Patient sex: F
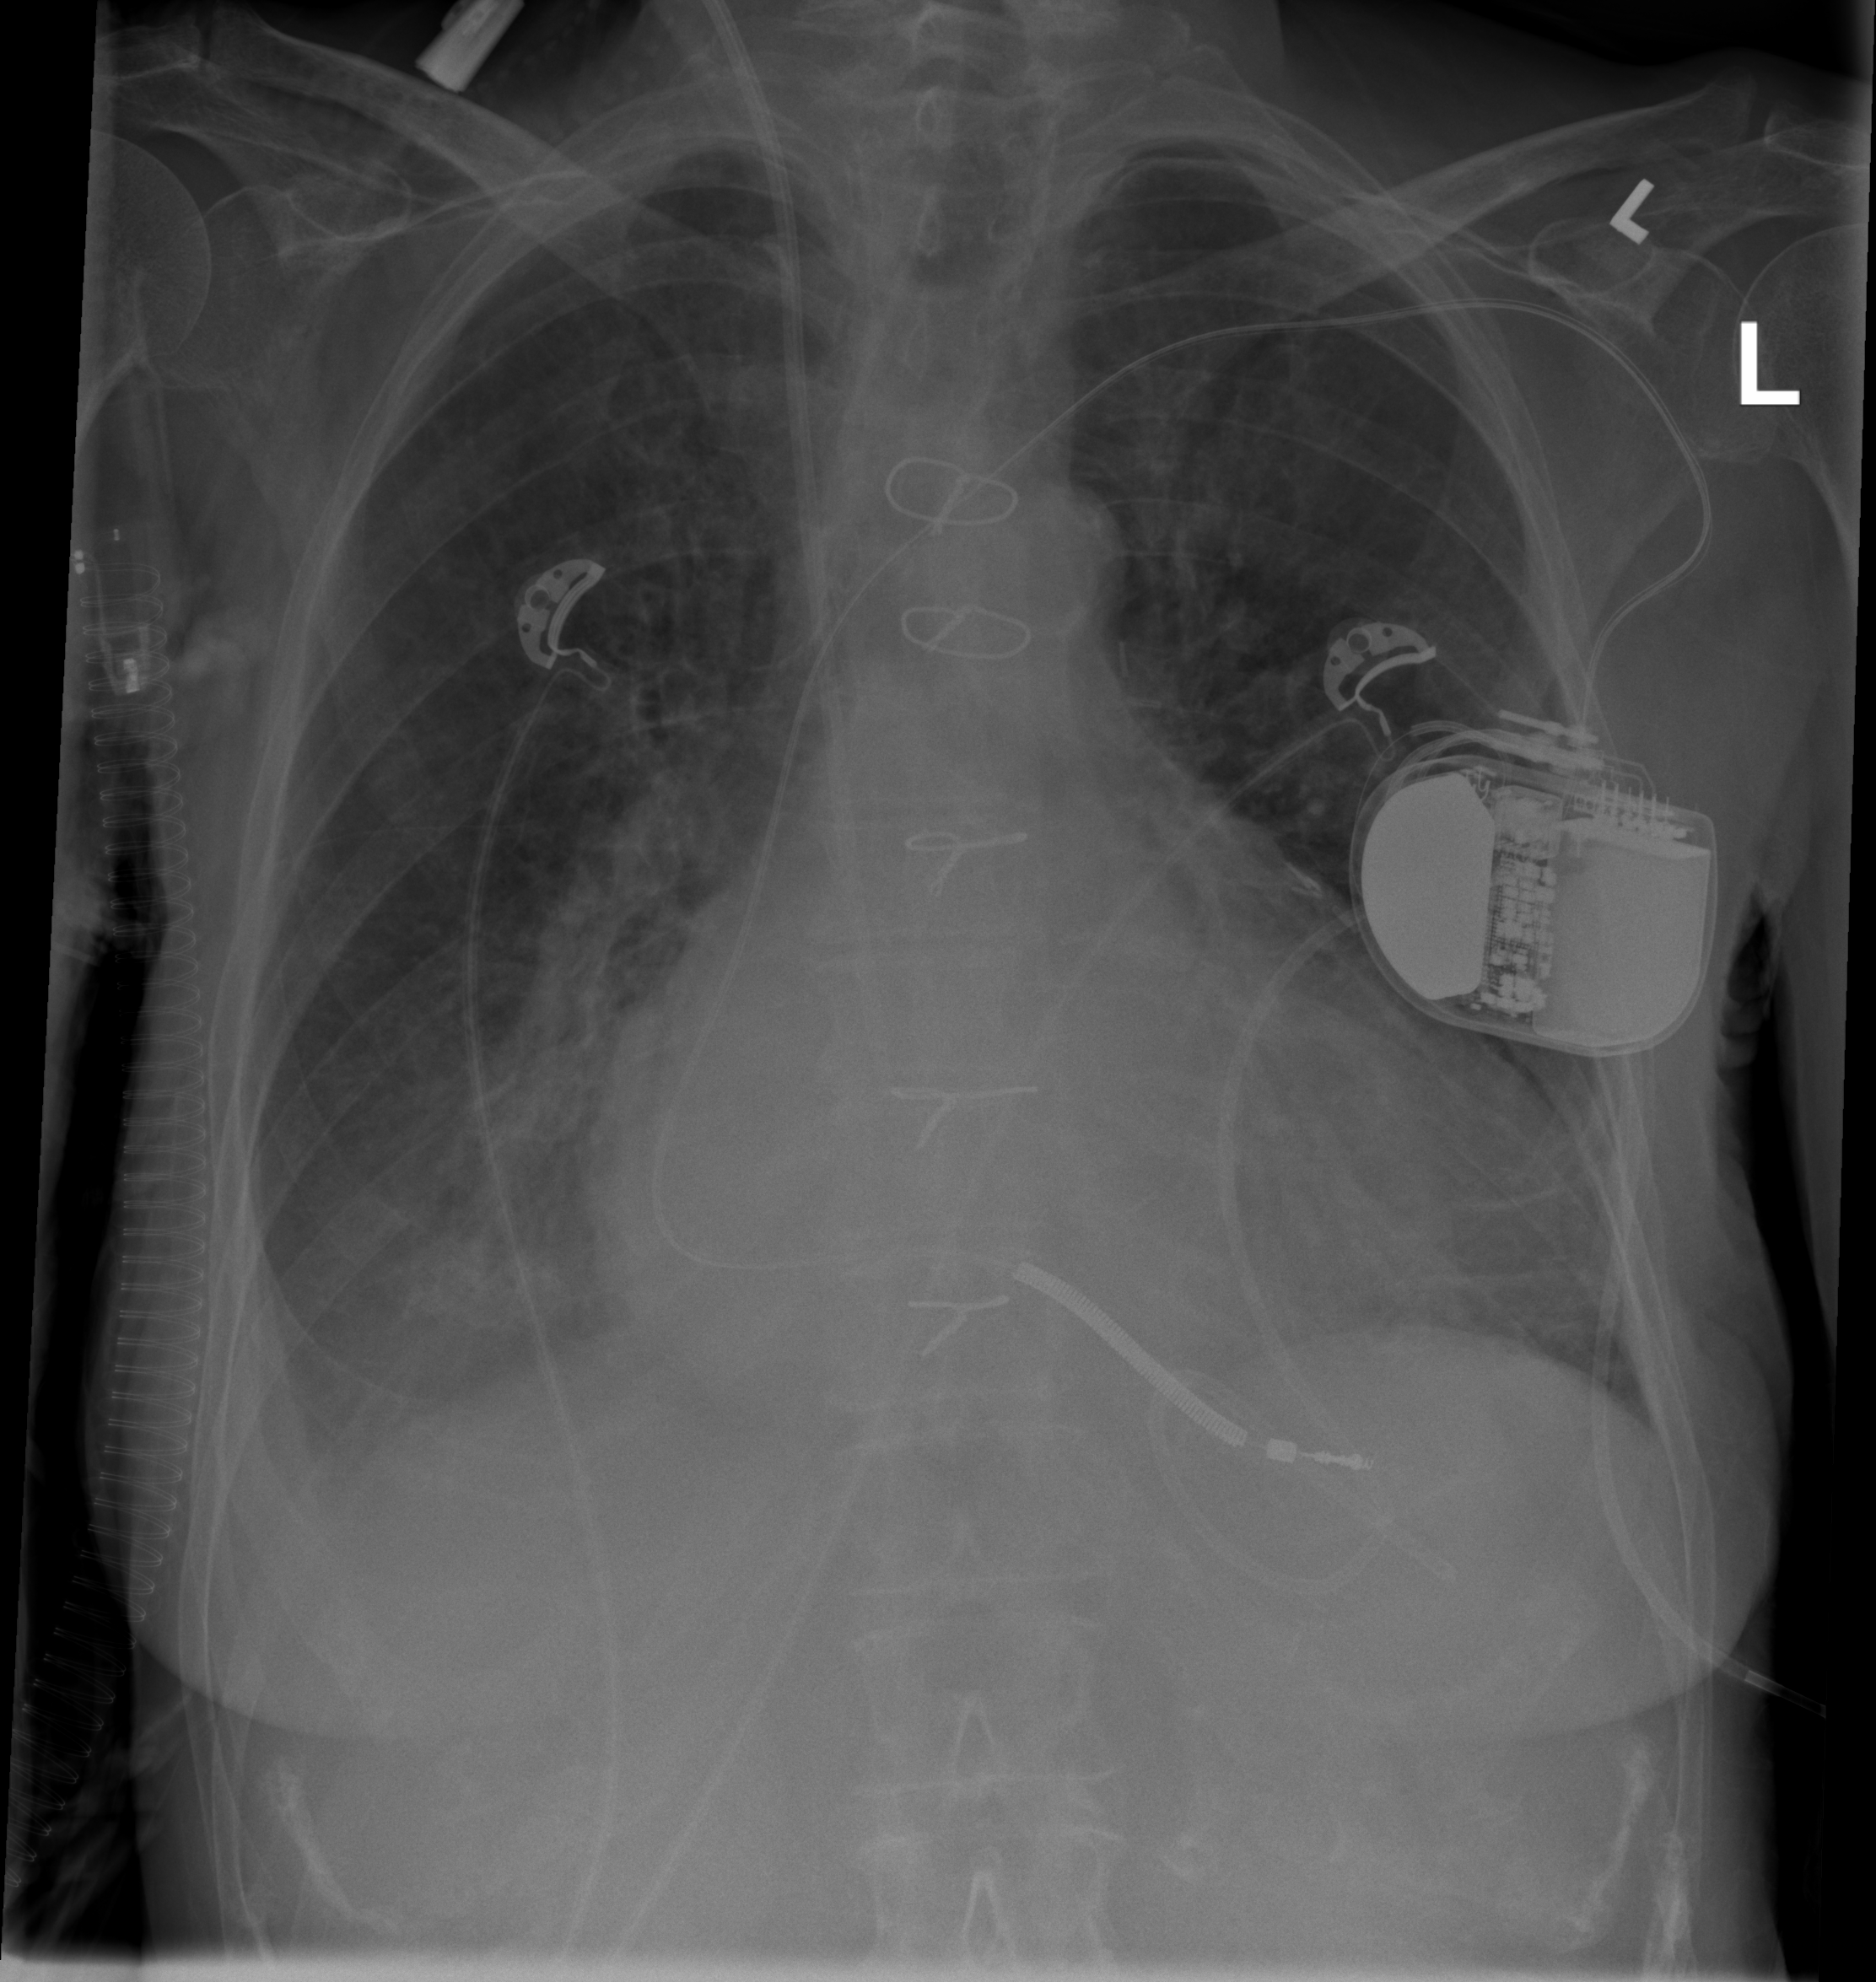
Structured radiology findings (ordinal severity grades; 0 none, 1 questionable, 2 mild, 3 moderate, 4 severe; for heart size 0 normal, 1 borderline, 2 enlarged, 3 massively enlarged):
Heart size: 2
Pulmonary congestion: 2
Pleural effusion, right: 2
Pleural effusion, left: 0
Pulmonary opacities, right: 1
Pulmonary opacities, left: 1
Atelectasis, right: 2
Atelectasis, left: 0